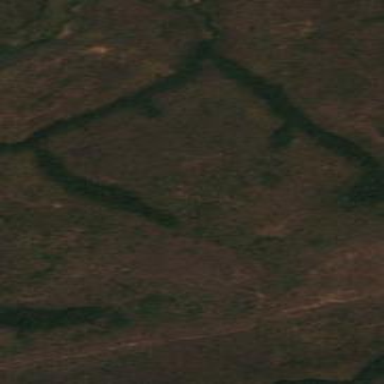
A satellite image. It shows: Forest area.